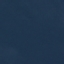
Land use / land cover class: SeaLake